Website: bh-photo
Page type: address-validator
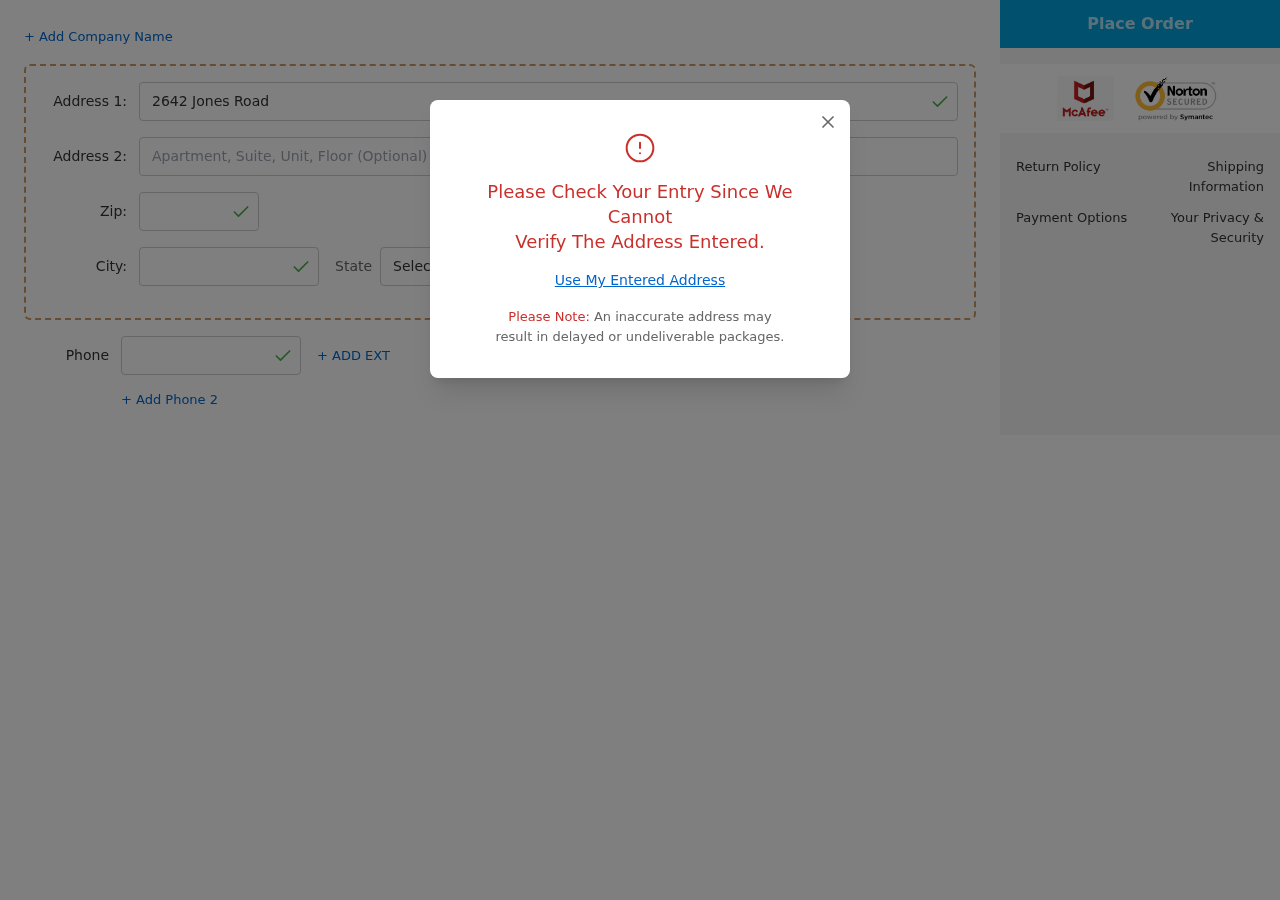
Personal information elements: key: PII_CITY
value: Robinsontown
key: PII_PHONE
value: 7458308931
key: PII_POSTCODE
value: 69808
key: PII_STATE_ABBR
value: NH
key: PII_STREET
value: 2642 Jones Road